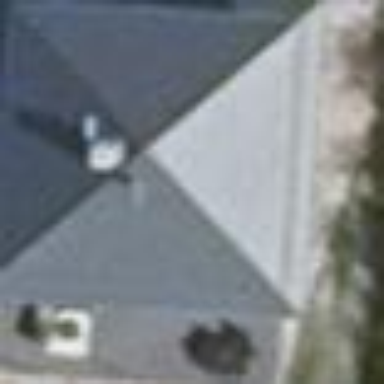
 colored in dark grey. It has multiple building parts."